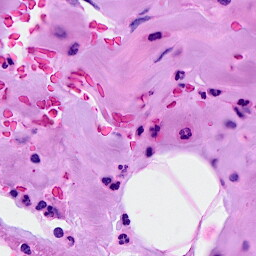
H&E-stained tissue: Breast